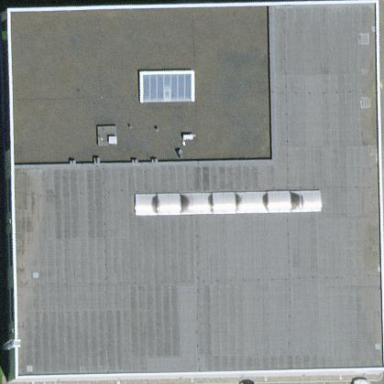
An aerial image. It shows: Industrial building.